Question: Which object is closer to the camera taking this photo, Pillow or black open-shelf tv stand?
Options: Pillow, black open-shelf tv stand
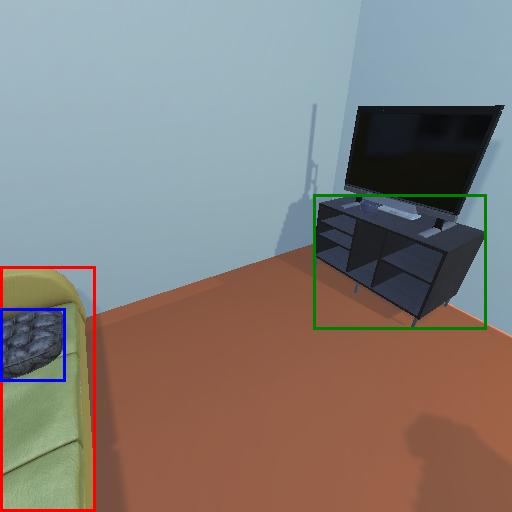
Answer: Pillow